Field crop: maize
Growth stage: 2
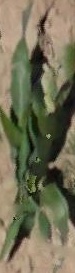
Species: maize